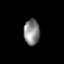
Tissue: prostate
Cell type: Fibroblasts
Senescence score: 0.8193
Nuclear area (px): 406
Mean DAPI intensity: 132.911